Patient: sex F, age 69
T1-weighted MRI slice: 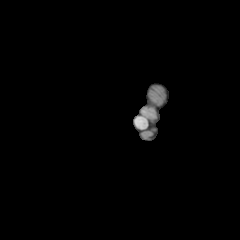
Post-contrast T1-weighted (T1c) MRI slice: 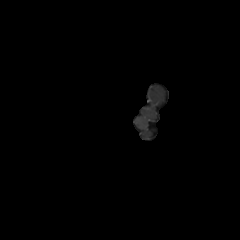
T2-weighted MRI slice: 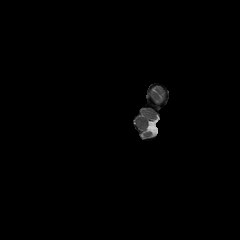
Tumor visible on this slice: no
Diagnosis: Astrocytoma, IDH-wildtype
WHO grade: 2